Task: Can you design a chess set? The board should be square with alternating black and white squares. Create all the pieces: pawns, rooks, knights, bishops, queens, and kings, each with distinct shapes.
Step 966:
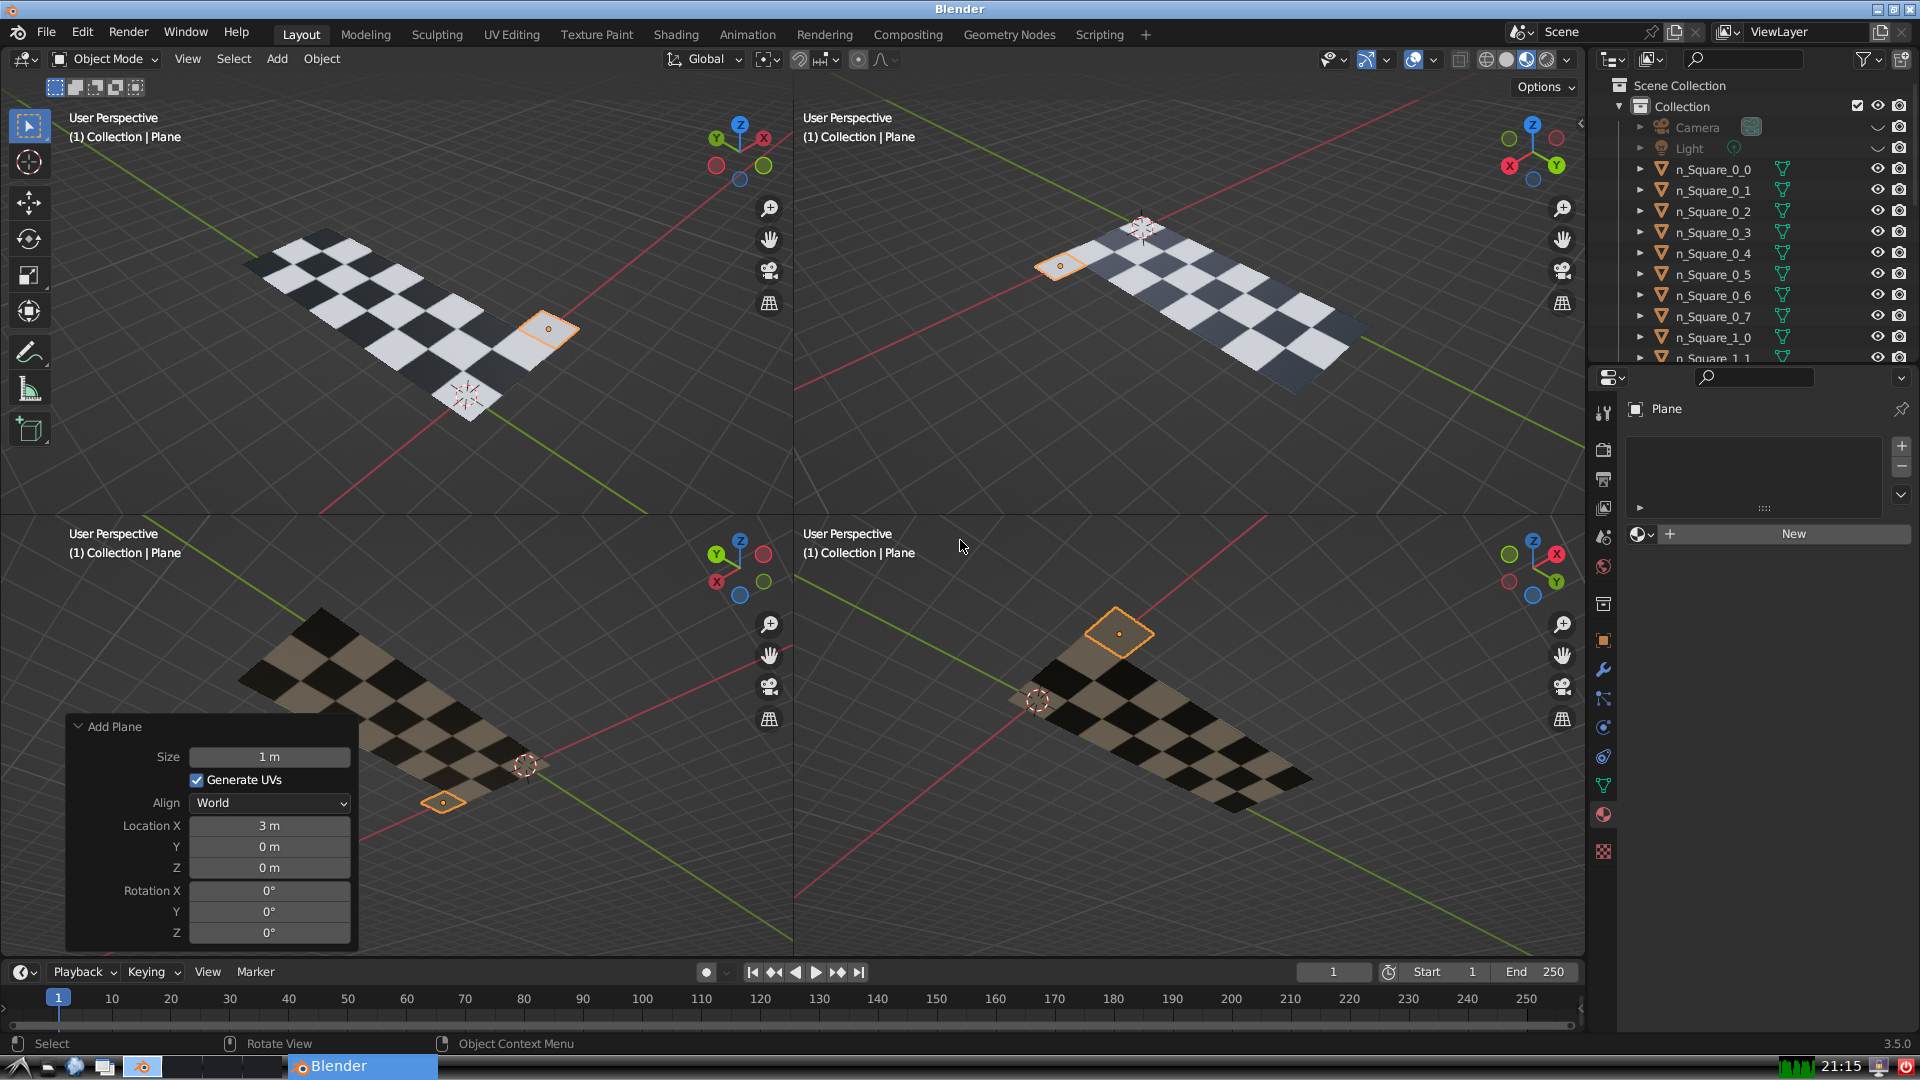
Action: {"mouse_move": [1608, 631]}